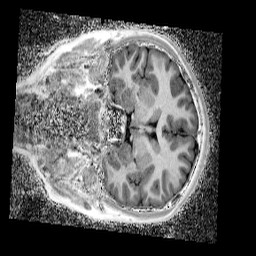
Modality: UNIT1_denoised
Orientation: coronal
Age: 12
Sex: female
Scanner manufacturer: siemens
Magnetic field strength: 3 T
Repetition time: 4 s
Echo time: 0.00299 s